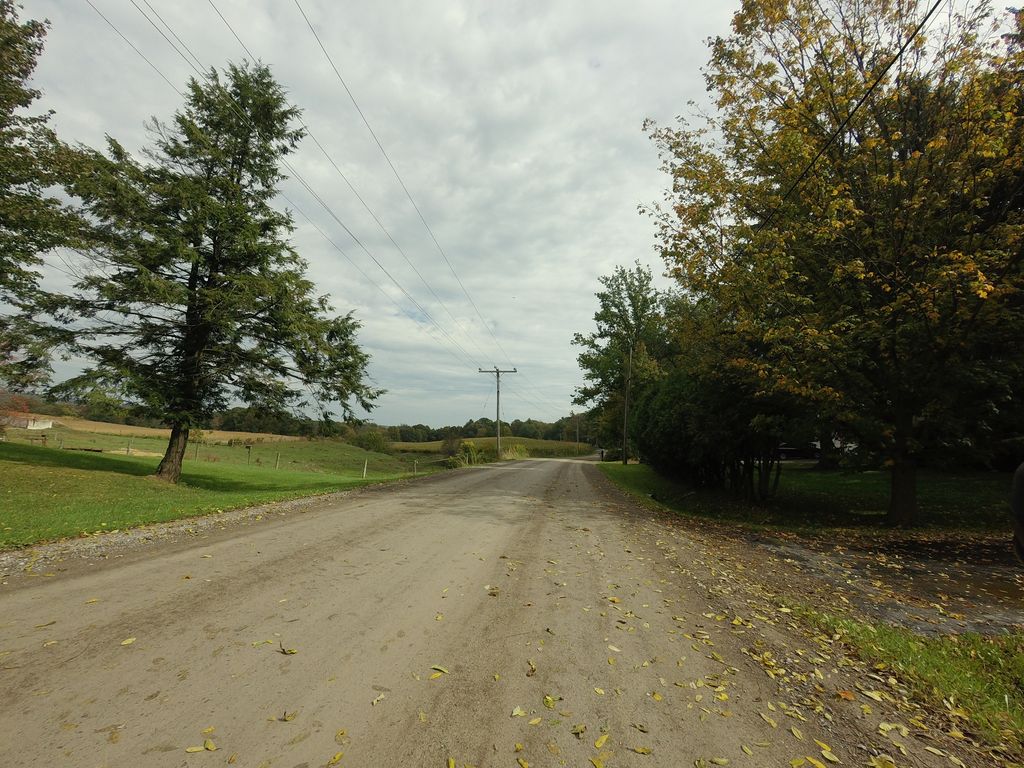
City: hamilton